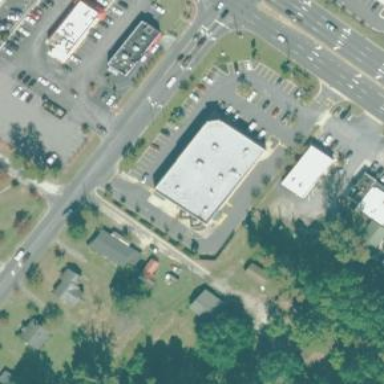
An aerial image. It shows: Retail building.